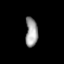
Tissue: lung
Cell type: Endothelial cells
Senescence score: 0.5938
Nuclear area (px): 347
Mean DAPI intensity: 158.029